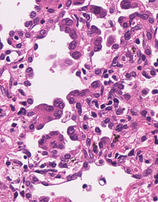
Tumor epithelial tissue: yes
Tumor-associated stroma tissue: no
Normal tissue: no